Question: This question is based off of this previous question of mine: <URL>
I now realize that I need something to be triggered at startup to trigger the notification.
From my previous question, it looks like I can take two routes. Either start a service, or use a BroadcastReceiver. I think that starting a service is a little overkill (but what do I know). I am stuck while going with the BroadcastReceiver route. It works in general, but when I take my code for a notification I get a bunch of errors.
This is my code:
'''
NotificationCompat.Builder mBuilder =
new NotificationCompat.Builder(this)
.setSmallIcon(R.drawable.ic_launcher)
.setContentTitle("My notification")
.setContentText("Hello World!");
// Creates an explicit intent for an Activity in your app
Intent resultIntent = new Intent(this, ResultActivity.class);
//Intent.putExtra("My Notification");
// The stack builder object will contain an artificial back stack for the
// started Activity.
// This ensures that navigating backward from the Activity leads out of
// your application to the Home screen.
TaskStackBuilder stackBuilder = TaskStackBuilder.create(this);
// Adds the back stack for the Intent (but not the Intent itself)
stackBuilder.addParentStack(ResultActivity.class);
// Adds the Intent that starts the Activity to the top of the stack
stackBuilder.addNextIntent(resultIntent);
PendingIntent resultPendingIntent =
stackBuilder.getPendingIntent(
0,
PendingIntent.FLAG_UPDATE_CURRENT
);
mBuilder.setContentIntent(resultPendingIntent);
NotificationManager mNotificationManager =
(NotificationManager) getSystemService(Context.NOTIFICATION_SERVICE);
// mId allows you to update the notification later on.
mNotificationManager.notify(i, mBuilder.build());
'''
My errors:

Any ideas on this?
Summary:
Is a service or broadcast receiver better (in this situation)?
How do I solve these errors in my code (when you hover they say they are undefined)?
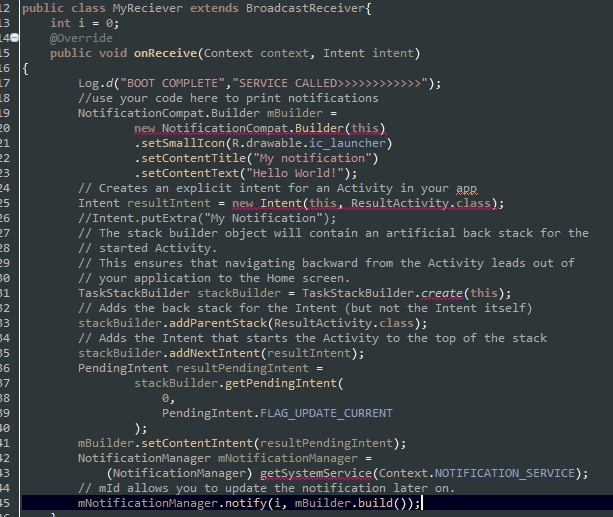
Answer: Replace all instances of 'this' on error lines with 'context'.
BroadcastReciever does not implement a context unlike Activity and Service. All methods in which you have error require an instance of context